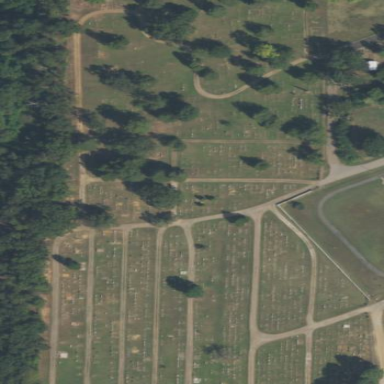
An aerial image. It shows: Cemetery.